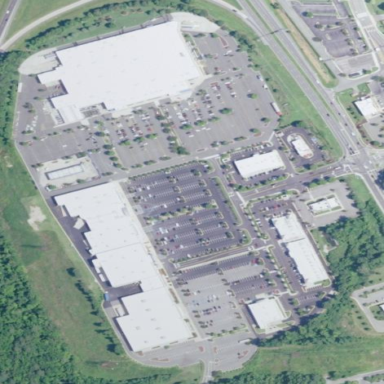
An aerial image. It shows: Retail area with mall.